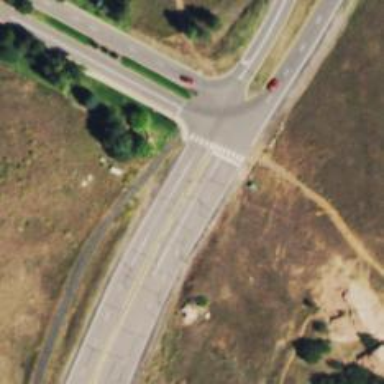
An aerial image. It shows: Tertiary road with asphalt surface.